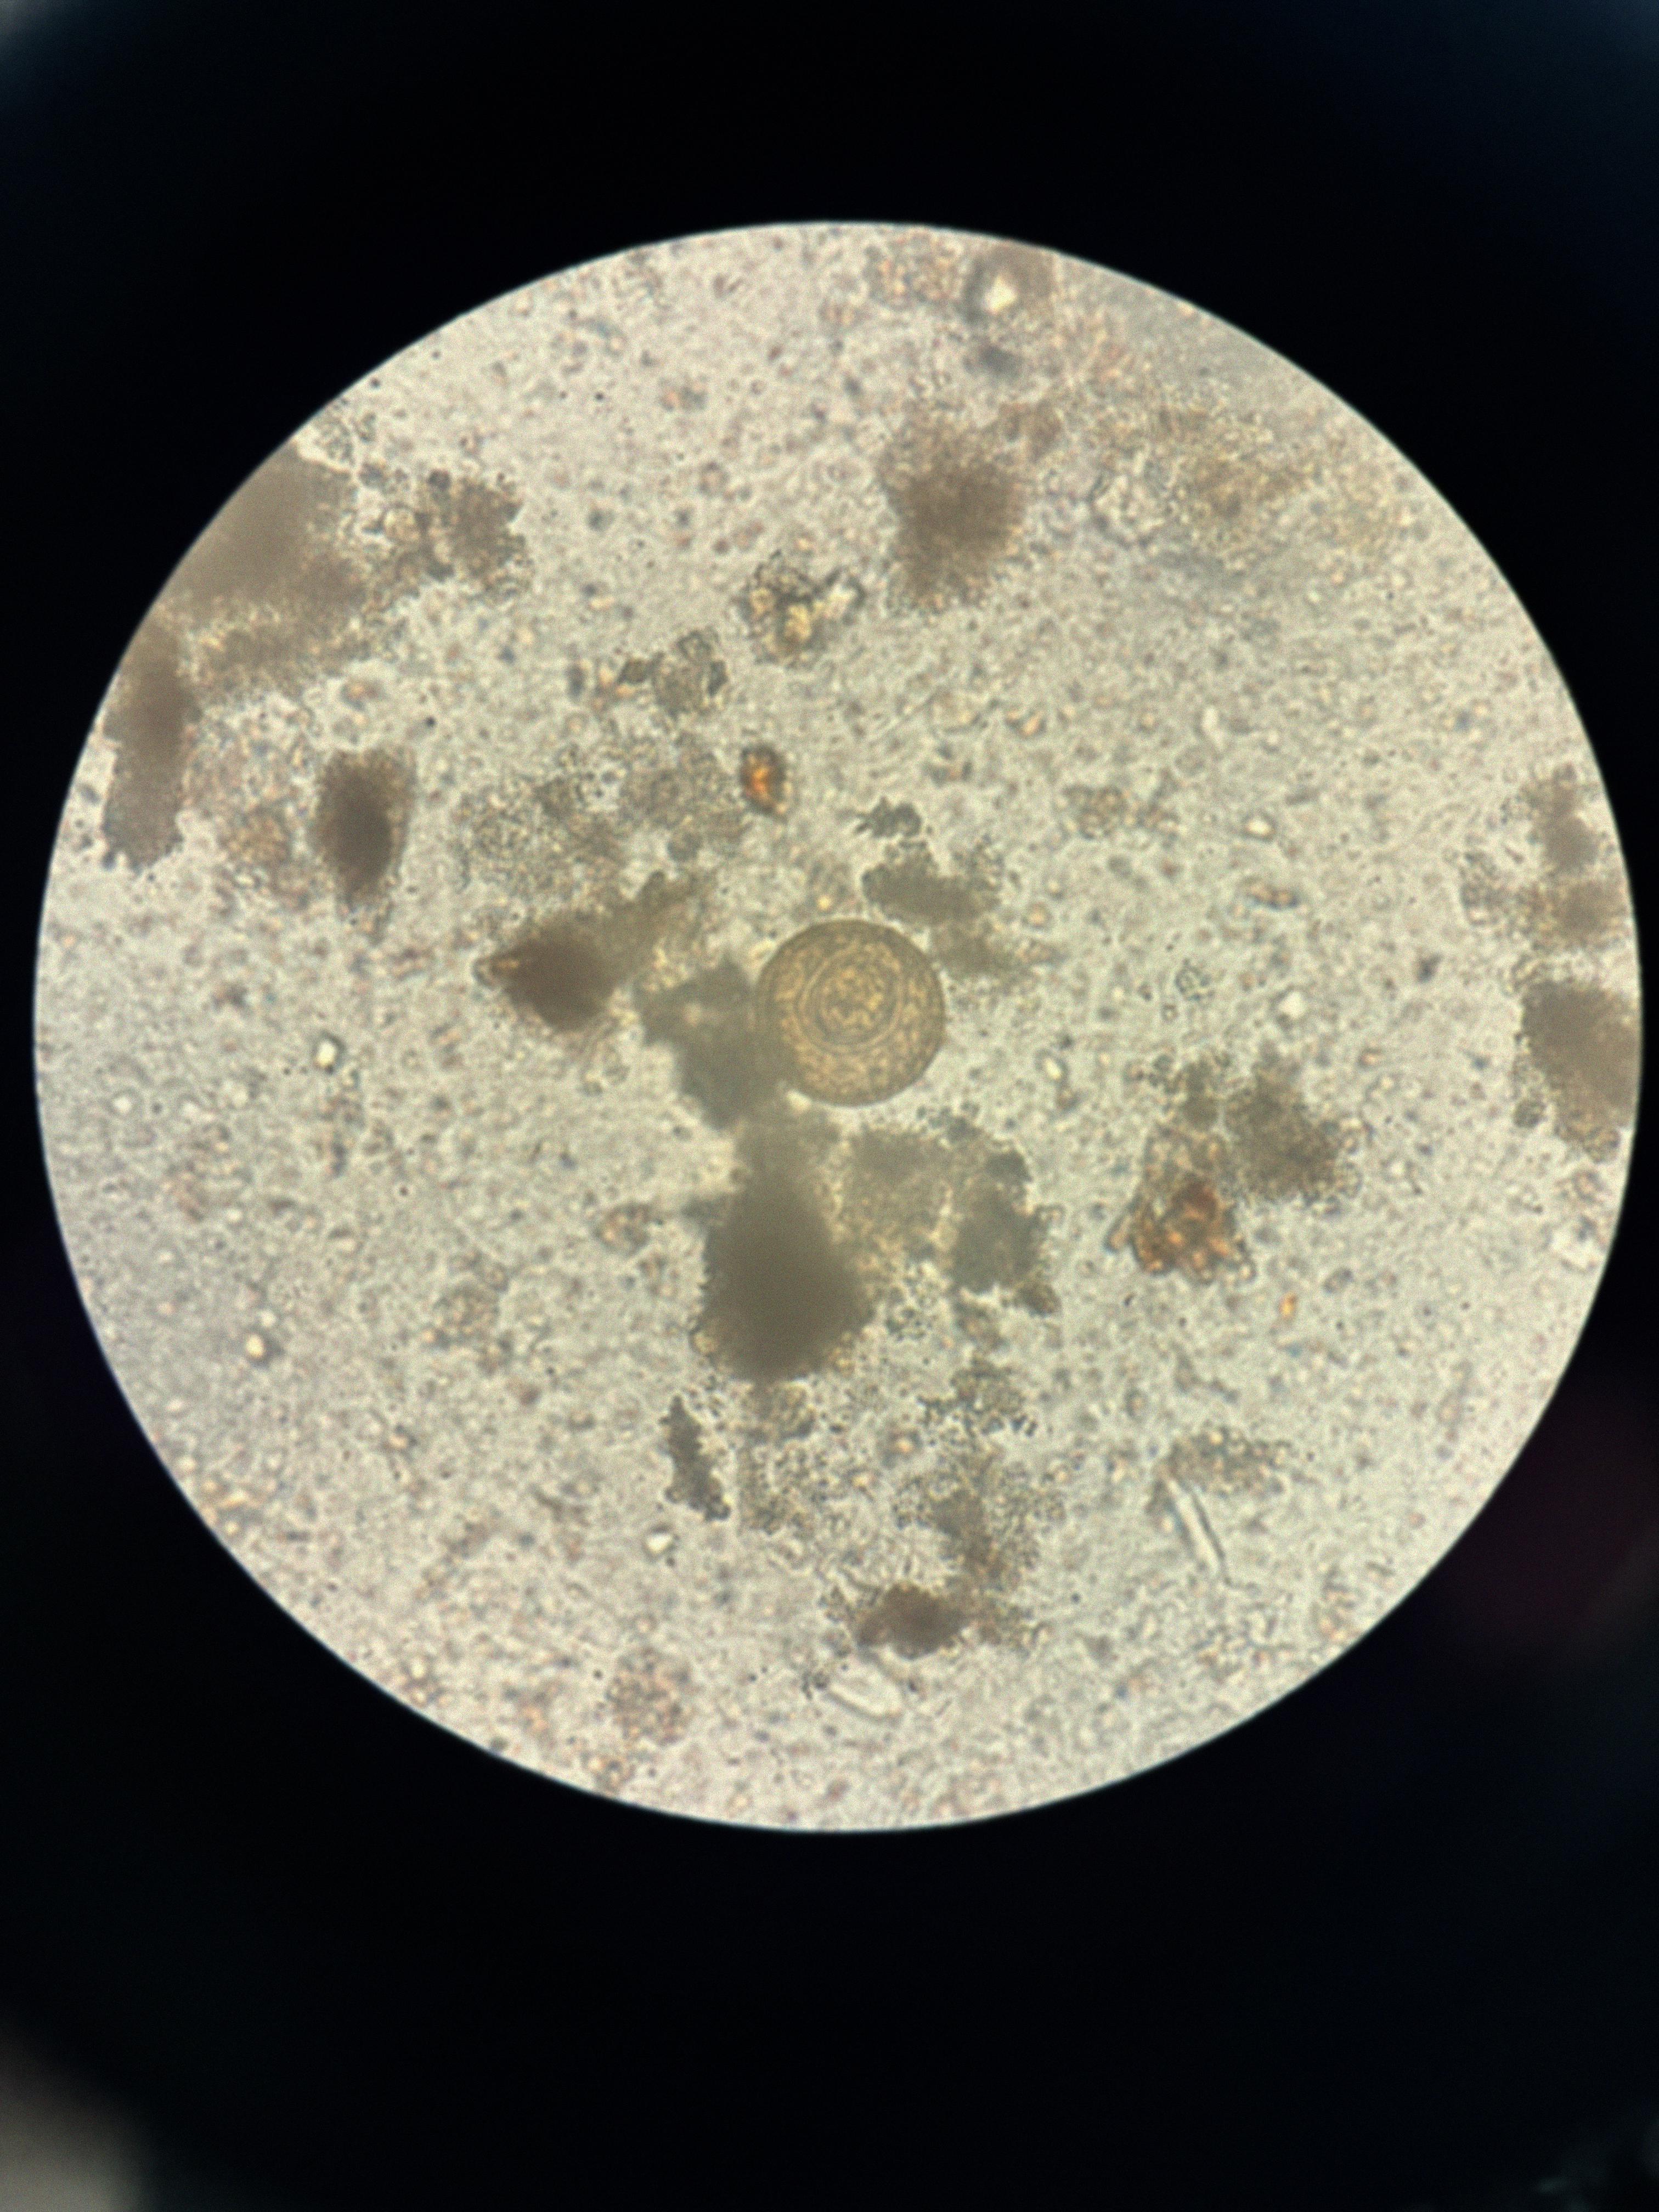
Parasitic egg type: Hymenolepis diminuta